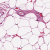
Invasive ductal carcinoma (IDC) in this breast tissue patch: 0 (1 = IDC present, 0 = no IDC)